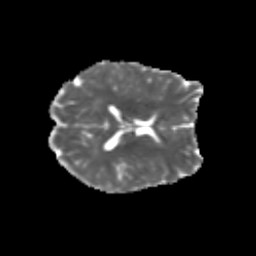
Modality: MD
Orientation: axial
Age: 23
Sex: female
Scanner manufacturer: siemens
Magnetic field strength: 3 T
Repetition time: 3.5 s
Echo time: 0.113 s